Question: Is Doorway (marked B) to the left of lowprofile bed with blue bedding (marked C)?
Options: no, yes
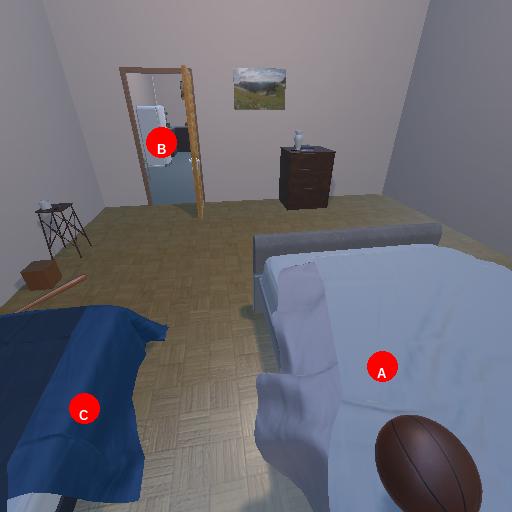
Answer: no